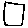
Label: square